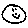
Label: smiley face